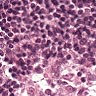
Metastatic tissue present: no